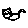
Label: cat